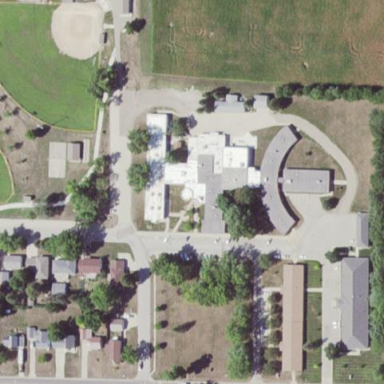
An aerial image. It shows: Building that serves as nursing home.